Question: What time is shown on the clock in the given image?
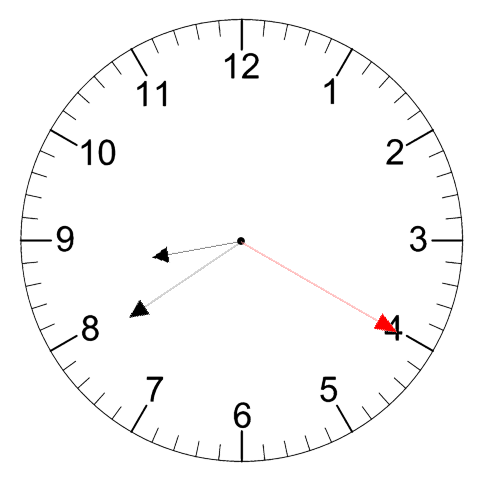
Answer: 08:39:20